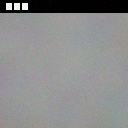
Screen state: on